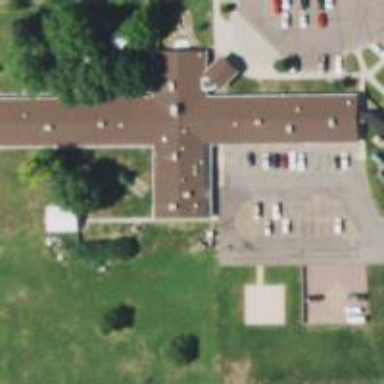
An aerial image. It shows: Building that serves as nursing home.